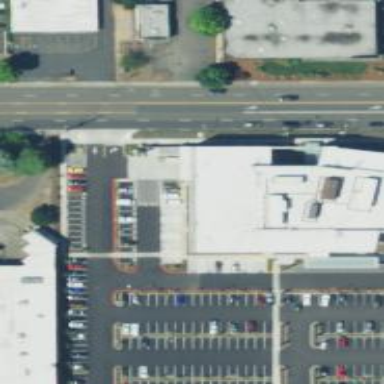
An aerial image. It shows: Parking space is available.